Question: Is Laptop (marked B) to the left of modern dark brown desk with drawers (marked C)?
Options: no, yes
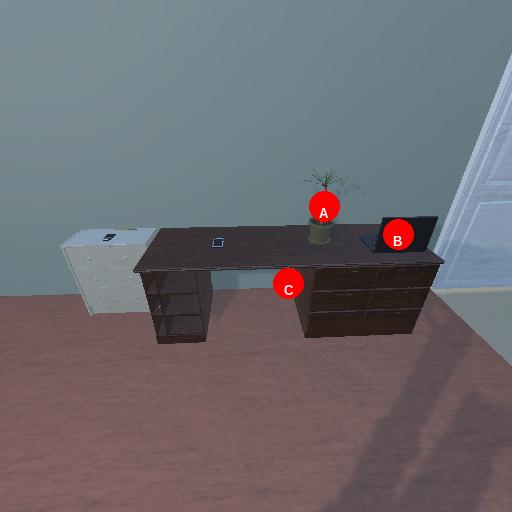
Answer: no